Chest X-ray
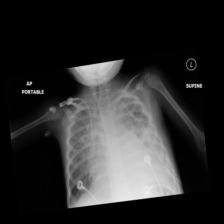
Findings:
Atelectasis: negative
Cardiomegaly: negative
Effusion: negative
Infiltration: negative
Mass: negative
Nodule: negative
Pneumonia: negative
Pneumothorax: negative
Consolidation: negative
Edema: negative
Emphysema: negative
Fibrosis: negative
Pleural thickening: negative
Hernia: negative